Question: I have a UISwitch in my app along with one in my settings bundle with the same functionality. The UISwitch in my app however is not saving its settings properly. Can anyone see anything wrong with the code?
'''
- (BOOL)application:(UIApplication *)application didFinishLaunchingWithOptions:(NSDictionary *)launchOptions
{
// Set the application defaults
NSUserDefaults *defaults = [NSUserDefaults standardUserDefaults];
NSDictionary *appDefaults = [NSDictionary dictionaryWithObject:@"No" forKey:@"isKgs"];
[defaults registerDefaults:appDefaults];
[defaults synchronize];
}
- (void)switchChanged
{
[[NSUserDefaults standardUserDefaults] setBool:unitSwitch.selected forKey:@"isKgs"];
[[NSUserDefaults standardUserDefaults] synchronize];
NSLog(@"SwitchGhanged:");
}
-(void)cellForRowAtIndexPath
{
[unitSwitch addTarget:self action:@selector(switchChanged) forControlEvents:UIControlEventValueChanged];
if ([[NSUserDefaults standardUserDefaults] boolForKey:@"isKgs"])
{
[unitSwitch setOn:YES animated:NO];
}
}
'''
And here is the settings bundle

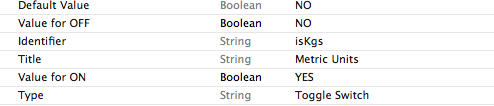
Answer: '''
[[NSUserDefaults standardUserDefaults] setBool:unitSwitch.on forKey:@"isKgs"];
'''
Use the 'on' property for setting.